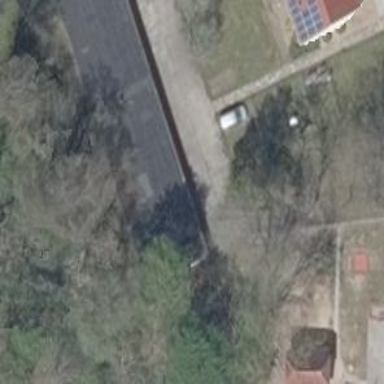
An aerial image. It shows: Driveway with concrete plates as its surface.